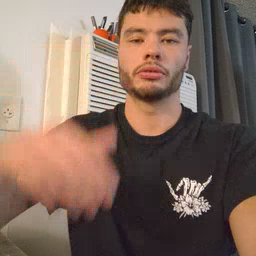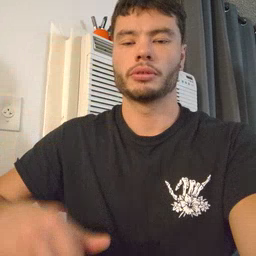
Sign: mitten